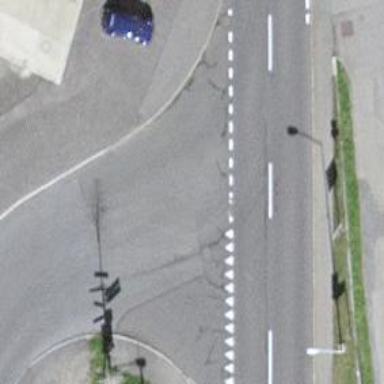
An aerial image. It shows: Road with "give way" sign.